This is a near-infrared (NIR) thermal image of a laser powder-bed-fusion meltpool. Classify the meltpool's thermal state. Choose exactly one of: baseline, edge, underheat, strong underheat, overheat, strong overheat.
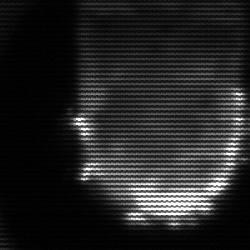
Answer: baseline